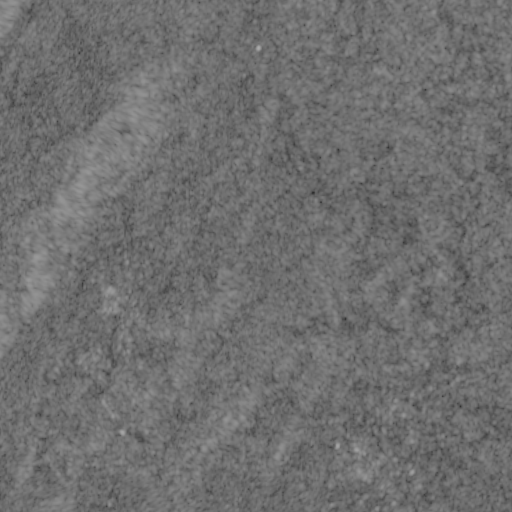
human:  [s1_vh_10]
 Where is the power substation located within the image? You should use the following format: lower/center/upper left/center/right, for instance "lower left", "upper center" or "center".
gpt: The power substation is located in the upper center of the image.
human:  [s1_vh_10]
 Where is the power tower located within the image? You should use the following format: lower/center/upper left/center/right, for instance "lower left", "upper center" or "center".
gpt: The power tower is located in the upper left of the image.
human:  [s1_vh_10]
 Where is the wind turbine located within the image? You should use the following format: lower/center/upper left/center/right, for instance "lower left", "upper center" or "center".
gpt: The wind turbine is located in the upper center of the image.
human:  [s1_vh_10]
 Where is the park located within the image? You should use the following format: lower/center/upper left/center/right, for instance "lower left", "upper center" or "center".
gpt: There is no park in the image.

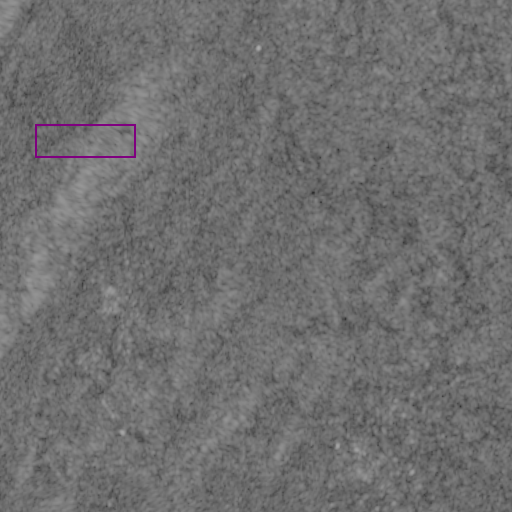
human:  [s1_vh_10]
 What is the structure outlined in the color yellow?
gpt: There is no yellow outline.
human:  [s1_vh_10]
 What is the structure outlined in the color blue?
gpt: There is no structure outlined in blue.